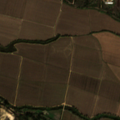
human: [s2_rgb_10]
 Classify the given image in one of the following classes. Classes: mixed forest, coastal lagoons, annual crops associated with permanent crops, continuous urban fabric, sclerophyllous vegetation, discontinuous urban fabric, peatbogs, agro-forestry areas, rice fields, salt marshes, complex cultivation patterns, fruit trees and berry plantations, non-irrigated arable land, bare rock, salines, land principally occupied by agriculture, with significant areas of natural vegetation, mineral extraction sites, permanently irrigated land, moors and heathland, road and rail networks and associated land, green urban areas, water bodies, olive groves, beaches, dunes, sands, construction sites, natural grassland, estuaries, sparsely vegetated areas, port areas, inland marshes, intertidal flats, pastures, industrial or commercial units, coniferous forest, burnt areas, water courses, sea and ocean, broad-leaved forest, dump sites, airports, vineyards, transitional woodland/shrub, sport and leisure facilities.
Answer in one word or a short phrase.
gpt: mineral extraction sites, rice fields, broad-leaved forest, transitional woodland/shrub